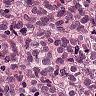
Metastatic tissue present: yes